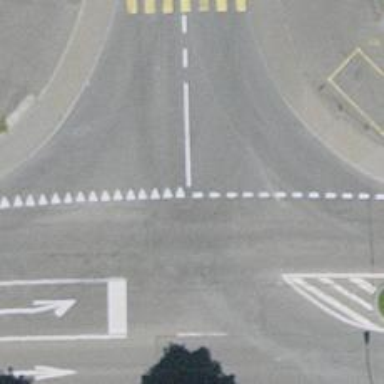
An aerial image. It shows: Road with "give way" sign.